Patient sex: M
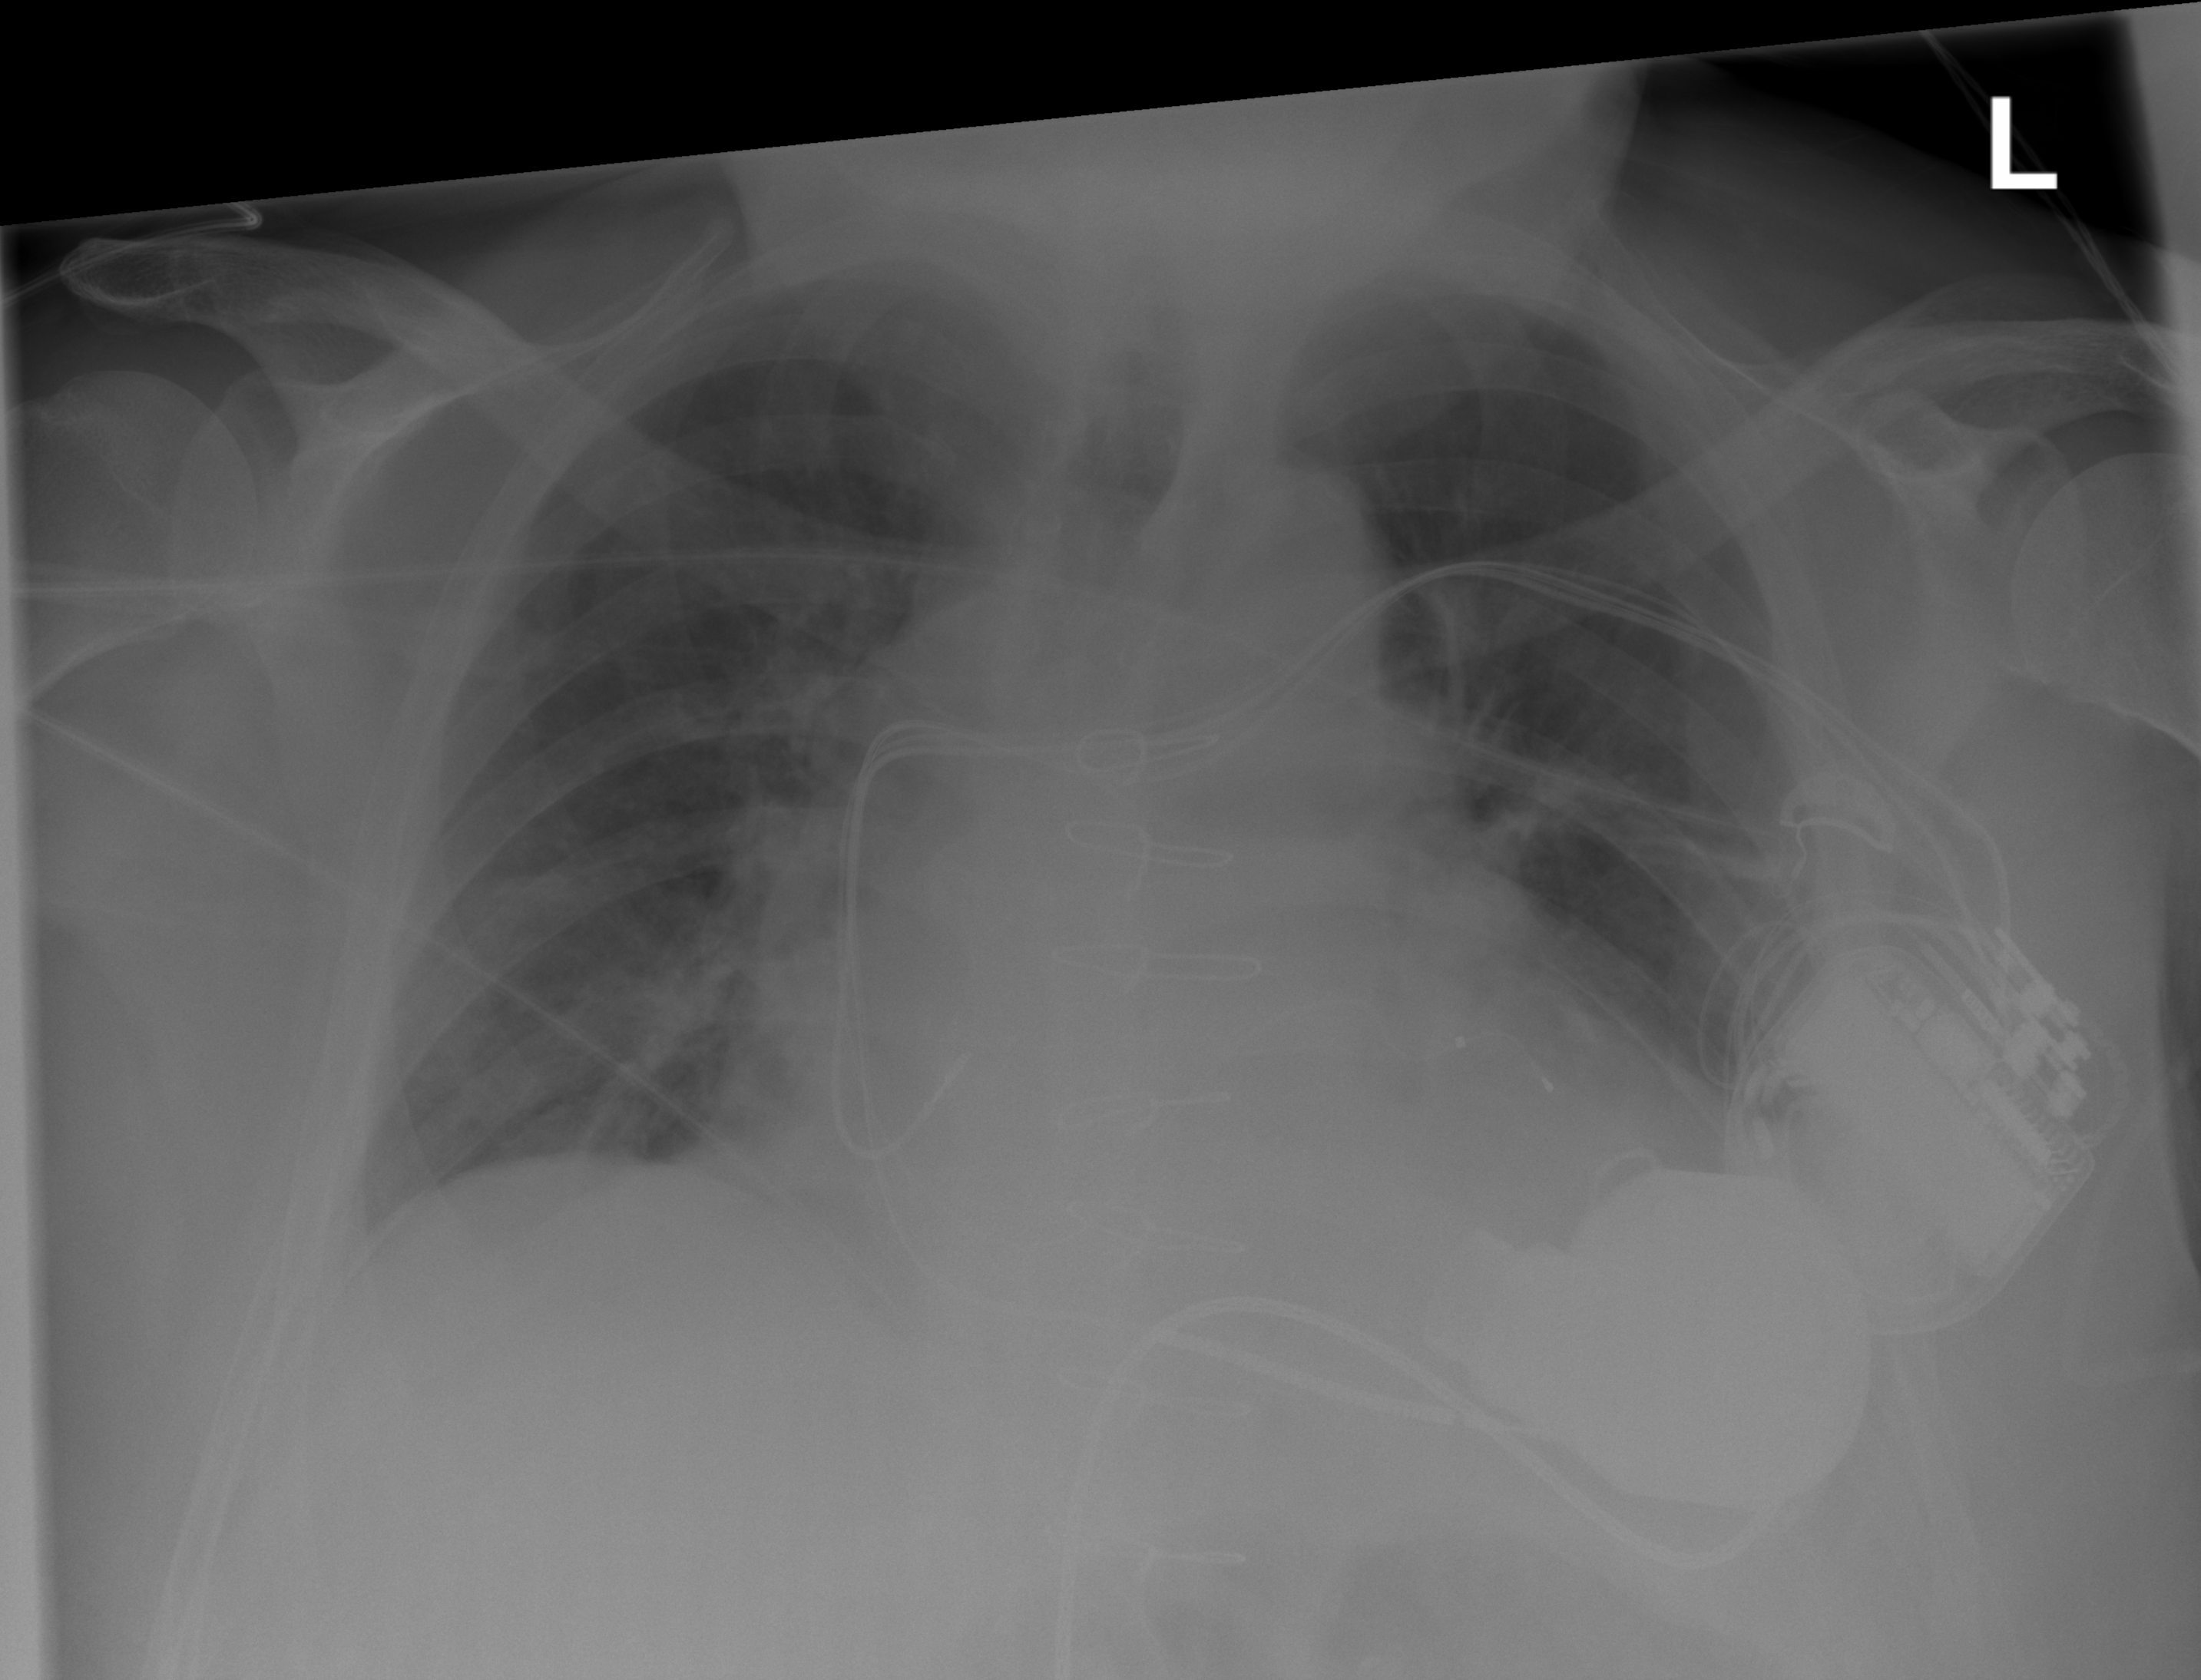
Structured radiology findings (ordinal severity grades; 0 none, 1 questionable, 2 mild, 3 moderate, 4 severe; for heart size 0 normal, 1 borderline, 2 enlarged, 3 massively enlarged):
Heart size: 2
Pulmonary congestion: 0
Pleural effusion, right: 2
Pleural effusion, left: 0
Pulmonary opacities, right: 1
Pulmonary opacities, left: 0
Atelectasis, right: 2
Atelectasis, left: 2